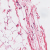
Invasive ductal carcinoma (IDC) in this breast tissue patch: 0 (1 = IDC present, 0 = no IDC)